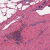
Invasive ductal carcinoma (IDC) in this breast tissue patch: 0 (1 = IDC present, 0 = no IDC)